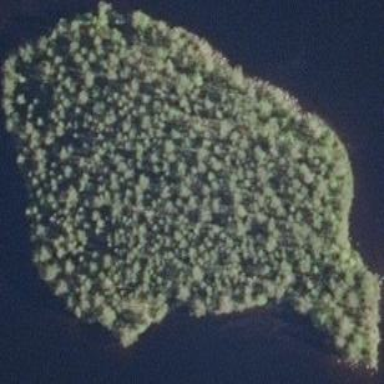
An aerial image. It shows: Islet surrounded by woodland.